Question: I have a grouped header grid. The grid definition can be found in the fiddle <URL>.
The result looks like this.

I want all the columns to be of equal space, including the ones inside the grouped header. What am I doing wrong?
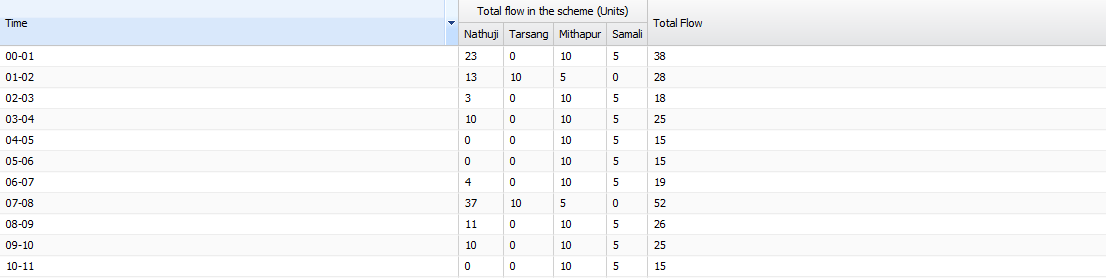
Answer: Ext JS currently doesn't support this behavior. I had this exact same problem. It's not really a bug because the source code explicitly states this you can't do this, but it seems to be one of the biggest shortcomings of grids (right next to locking columns).
My solution was to override the <URL> and manually convert flex->width on all leaf columns. Then, for each group of columns you can sum the calculated widths and set the parent width. Doing this in the 'completeLayout' method means that it runs automatically during each layout so you don't have to muck around with watching resize events and such.
With a good debugger and a fair amount of patience you can figure it out. I'd like to post a code example but my solution was about 100 lines and is part of my work code. I can still point out a few caveats though:
1. If you only have to support 2 levels of headers, don't bother making the whole method recursive for 3+ levels. YAGNI.
2. Watch out for hidden columns. I believe there was a bug where a hidden group header didn't set the hidden property on child columns. One of my more common problems was that showing a column would shift everything in bizarre ways.
3. Watch out for unsealed groups. I solved this by making every column sealed, but if being able to freely move columns is part of your requirements then you may need to take extra steps.
Although honestly, the best solution would be to file this as a feature request on the Sencha forums and ask them why such an important feature is still non-existent in the Ext JS library.
Posted source code to the <URL>.